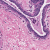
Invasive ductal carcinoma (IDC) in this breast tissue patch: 0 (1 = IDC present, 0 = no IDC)